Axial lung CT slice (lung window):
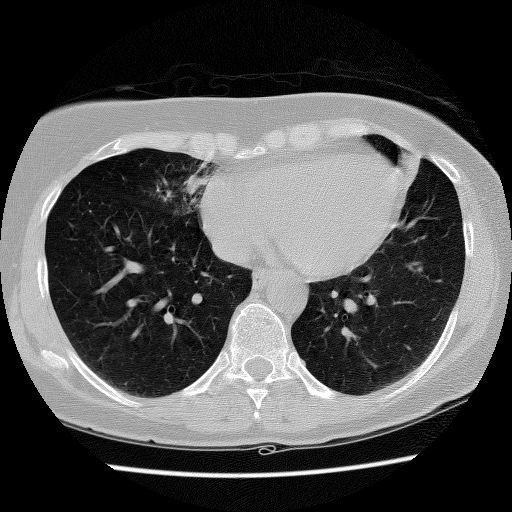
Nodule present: no